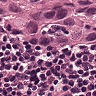
Metastatic tissue present: yes